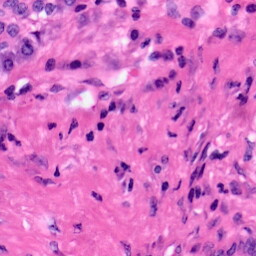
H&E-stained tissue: Pancreatic